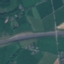
Land use / land cover: Highway